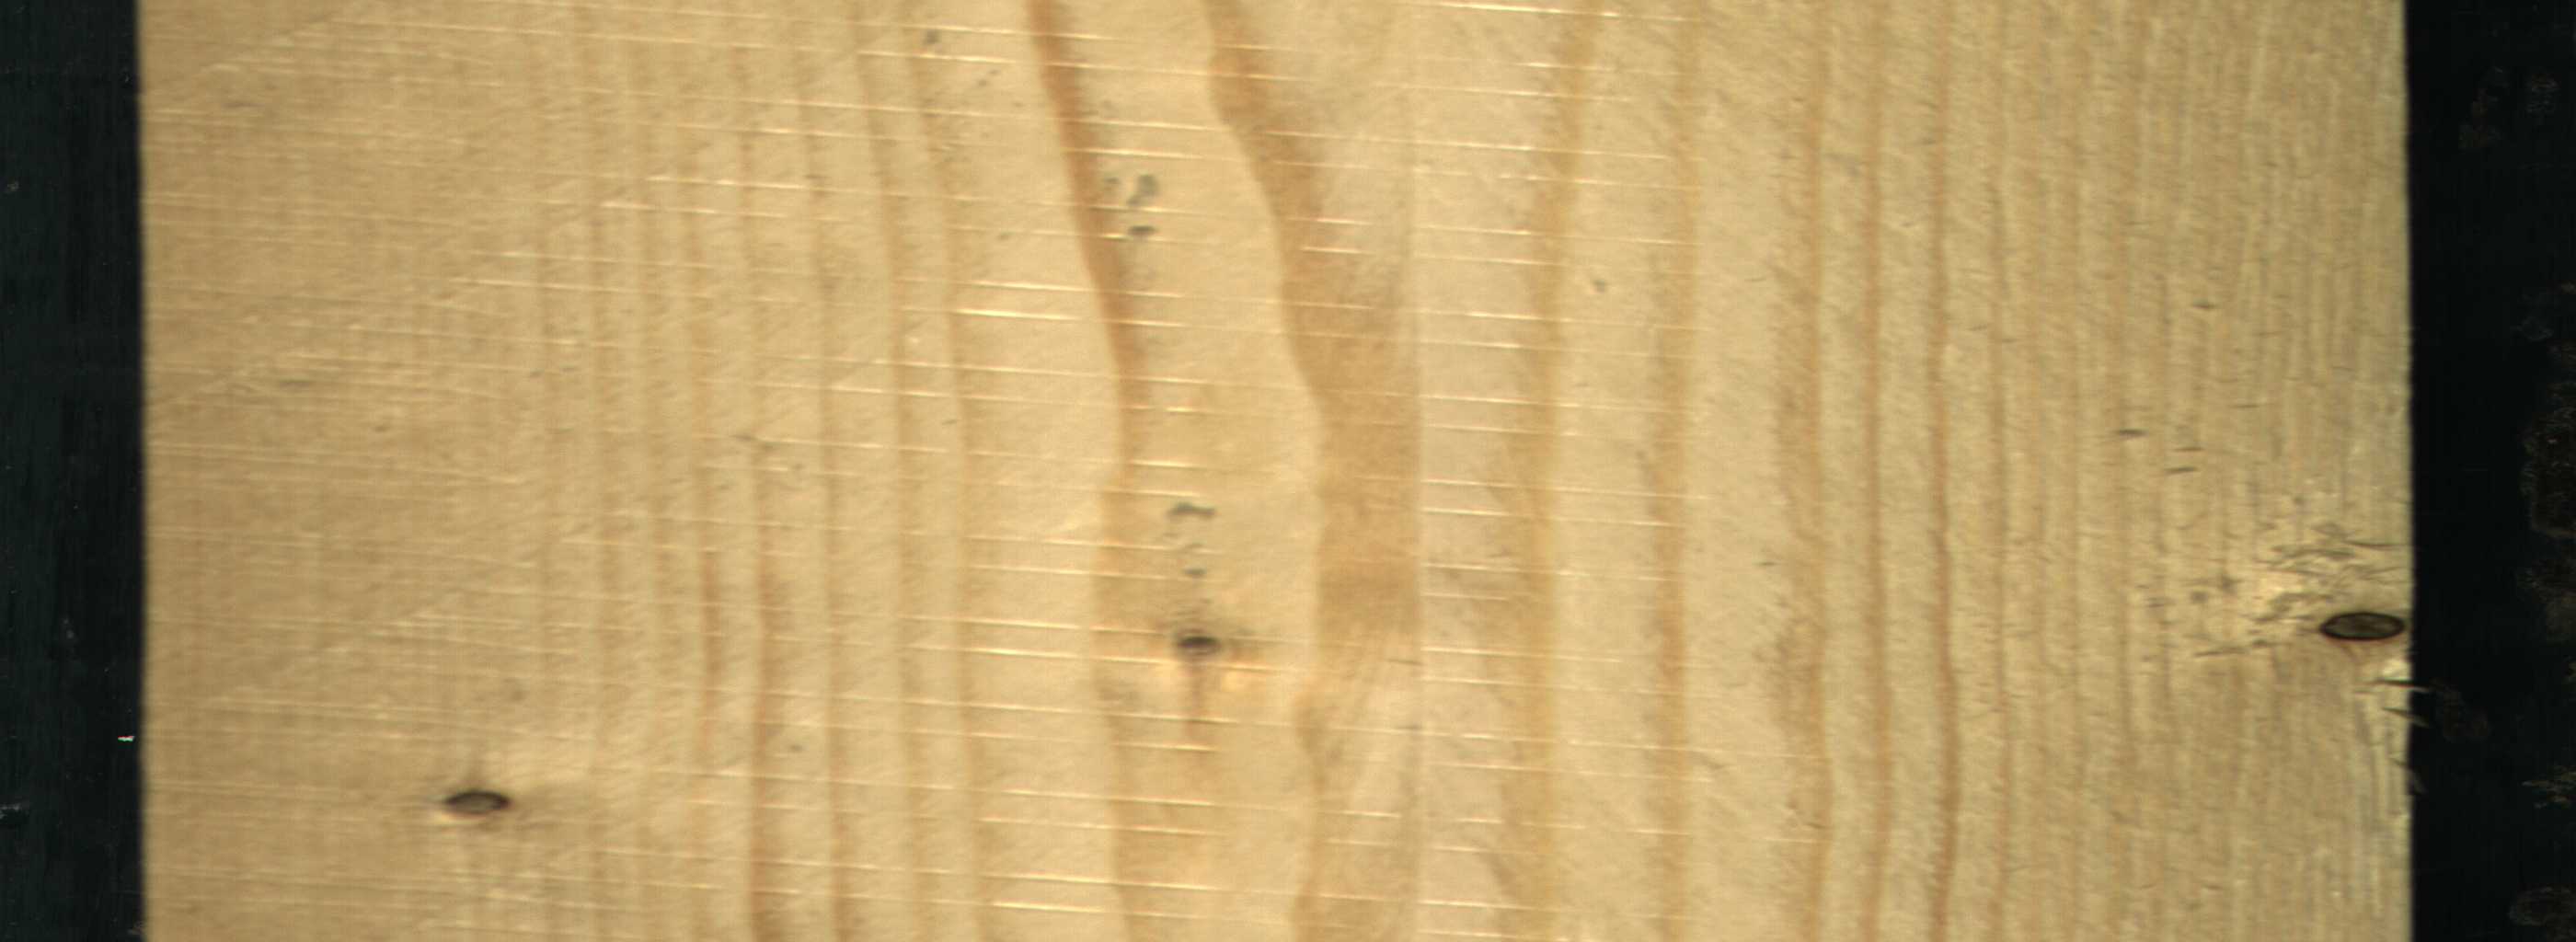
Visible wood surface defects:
Dead_Knot
Dead_Knot
Live_Knot